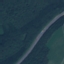
Label: Highway